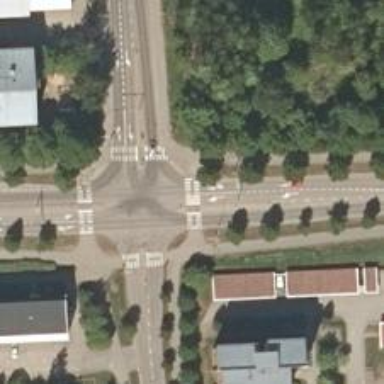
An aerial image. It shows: Asphalt cycleway with uncontrolled zebra crossing. There is island at the crossing.